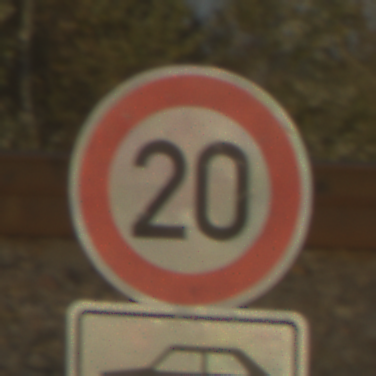
Verkehrszeichen: Geschwindigkeit20
Zusatzzeichen unten: HinweisDurchSinnbild14
Umgebung: Outdoor, RoadRail
Tageszeit: SunriseSunset
Wetter: Clear
Licht: Natural
Jahreszeit: NotSpecified
Kontrast: HighContrast